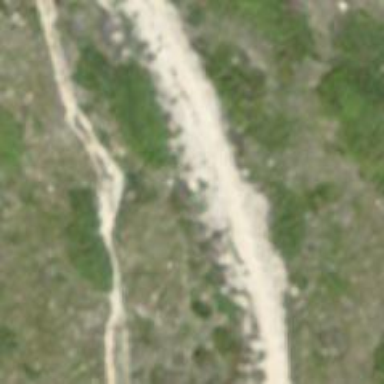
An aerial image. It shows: Path on the ground.